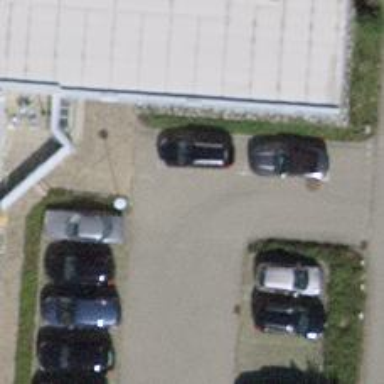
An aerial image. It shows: Parking aisle designated as service road.